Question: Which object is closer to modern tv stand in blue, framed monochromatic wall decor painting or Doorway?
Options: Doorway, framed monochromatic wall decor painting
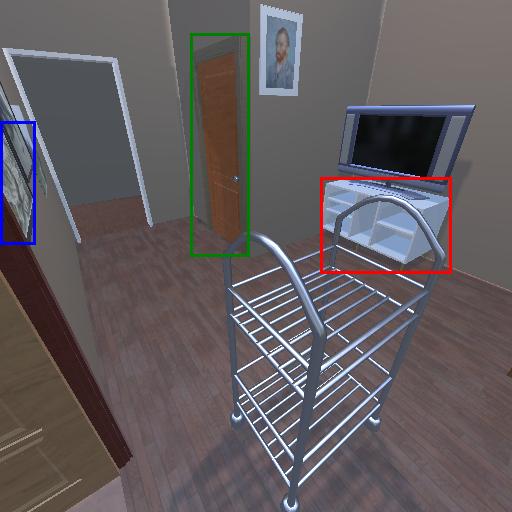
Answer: Doorway